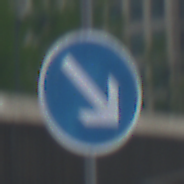
Verkehrszeichen: VorgeschriebeneVorbeifahrtRechts
Umgebung: Outdoor, Urban
Tageszeit: MorningAfternoon
Wetter: PartlyCloudy
Licht: Natural
Jahreszeit: NotSpecified
Kontrast: LowContrast